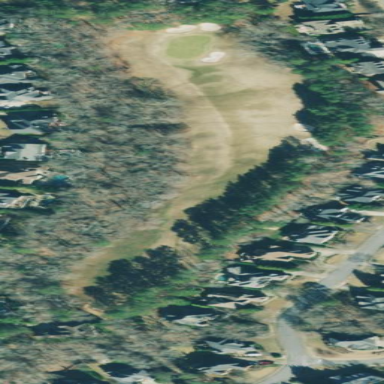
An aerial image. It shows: Golf course surrounded by greenery.